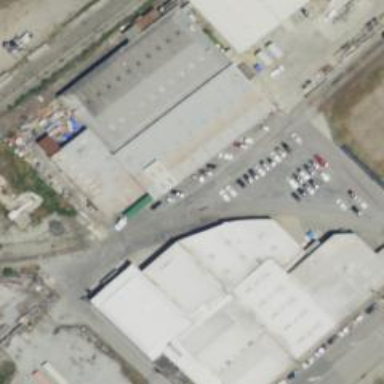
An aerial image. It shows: Rail spur service.